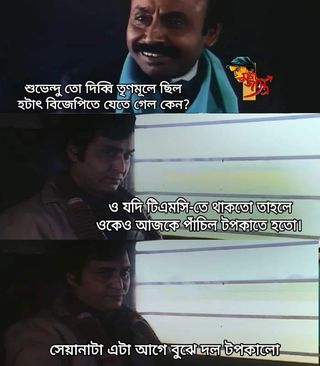
Text: শুভেন্দু তো দিব্বি তৃণমূলে ছিল হটাৎ বিজেপিতে যেতে গেল কেন? ও যদি টিএমসি-তে থাকতো তাহলো ওকেও আজকে পাচিল টপকাতে হতো। সেয়ানাটা এটা আগে বুঝে দল টপকালো।
Label: Hate
Hate category: Political
Targeted group: Organization